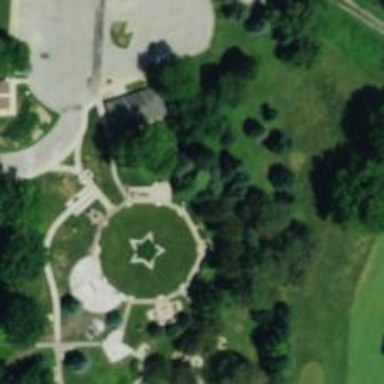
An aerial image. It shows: Memorial site with historic significance.